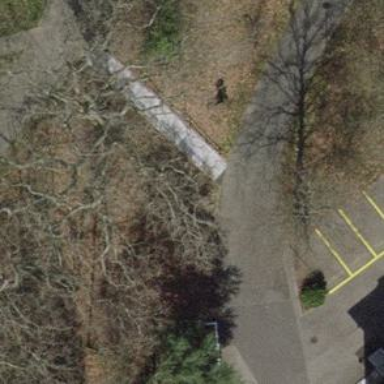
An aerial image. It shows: Road with steps.